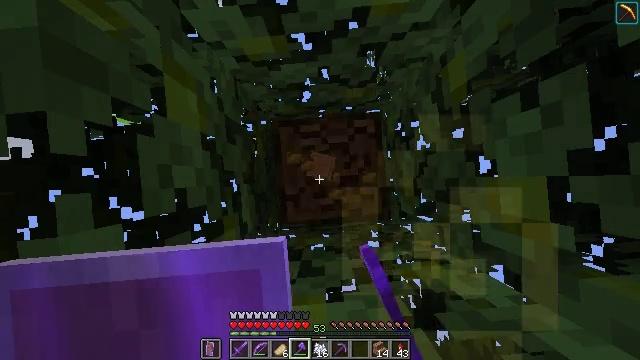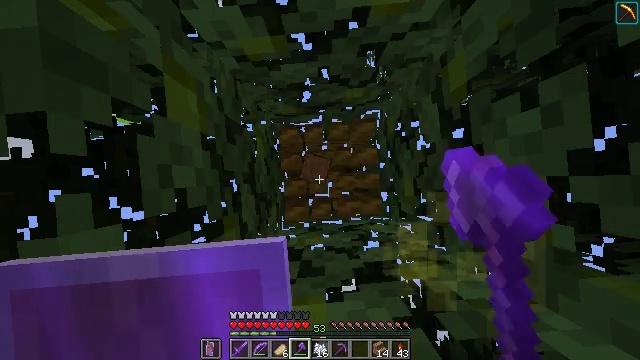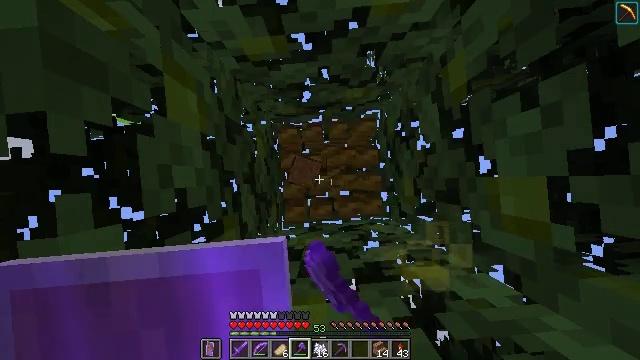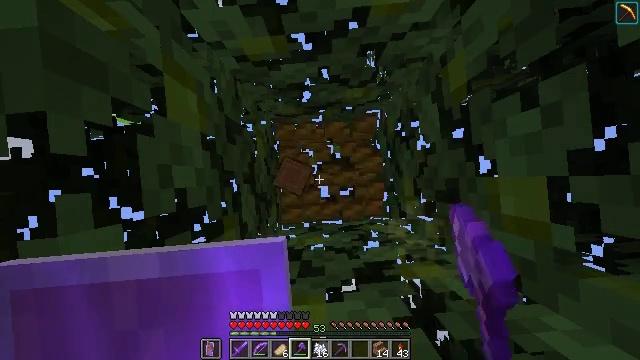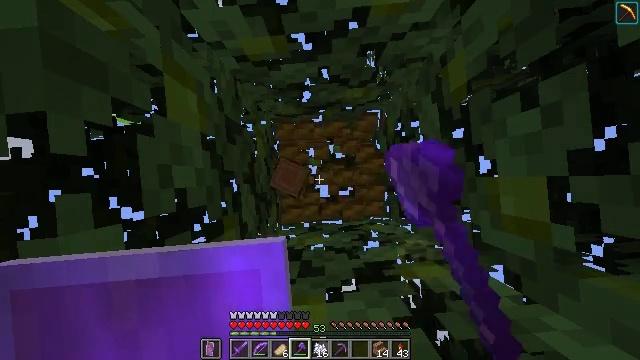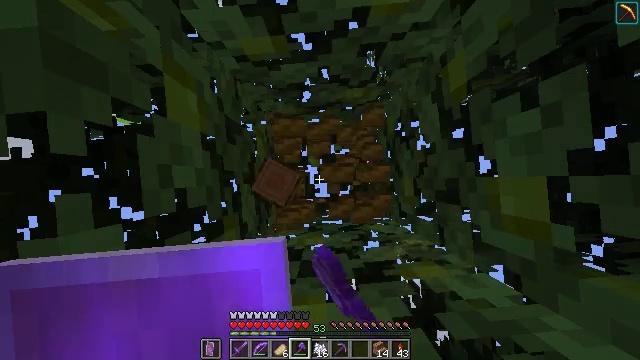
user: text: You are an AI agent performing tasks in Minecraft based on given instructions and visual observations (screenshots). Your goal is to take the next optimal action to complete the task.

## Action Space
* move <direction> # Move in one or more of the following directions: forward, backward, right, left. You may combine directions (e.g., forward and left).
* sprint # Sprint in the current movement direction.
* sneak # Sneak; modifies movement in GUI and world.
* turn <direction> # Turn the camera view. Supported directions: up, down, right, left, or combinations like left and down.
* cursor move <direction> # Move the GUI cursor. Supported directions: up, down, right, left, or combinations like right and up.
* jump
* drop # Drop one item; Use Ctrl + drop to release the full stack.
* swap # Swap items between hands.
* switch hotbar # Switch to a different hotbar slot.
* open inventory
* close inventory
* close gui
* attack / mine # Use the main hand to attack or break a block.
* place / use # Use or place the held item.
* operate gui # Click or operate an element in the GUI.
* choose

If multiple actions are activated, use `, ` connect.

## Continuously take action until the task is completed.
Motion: motion action
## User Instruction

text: Harvest the jungle log from the tree trunk.
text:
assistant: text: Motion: attack / mine
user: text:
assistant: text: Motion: attack / mine
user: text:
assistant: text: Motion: attack / mine
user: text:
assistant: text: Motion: attack / mine
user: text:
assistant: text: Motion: attack / mine
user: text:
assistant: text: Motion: attack / mine